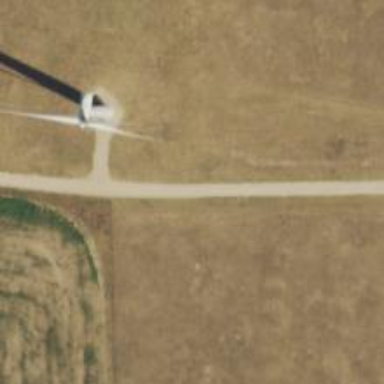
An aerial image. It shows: Road leading to wind farm area designated for service vehicles.